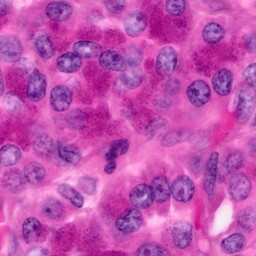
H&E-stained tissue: Pancreatic